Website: walmart
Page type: gifting
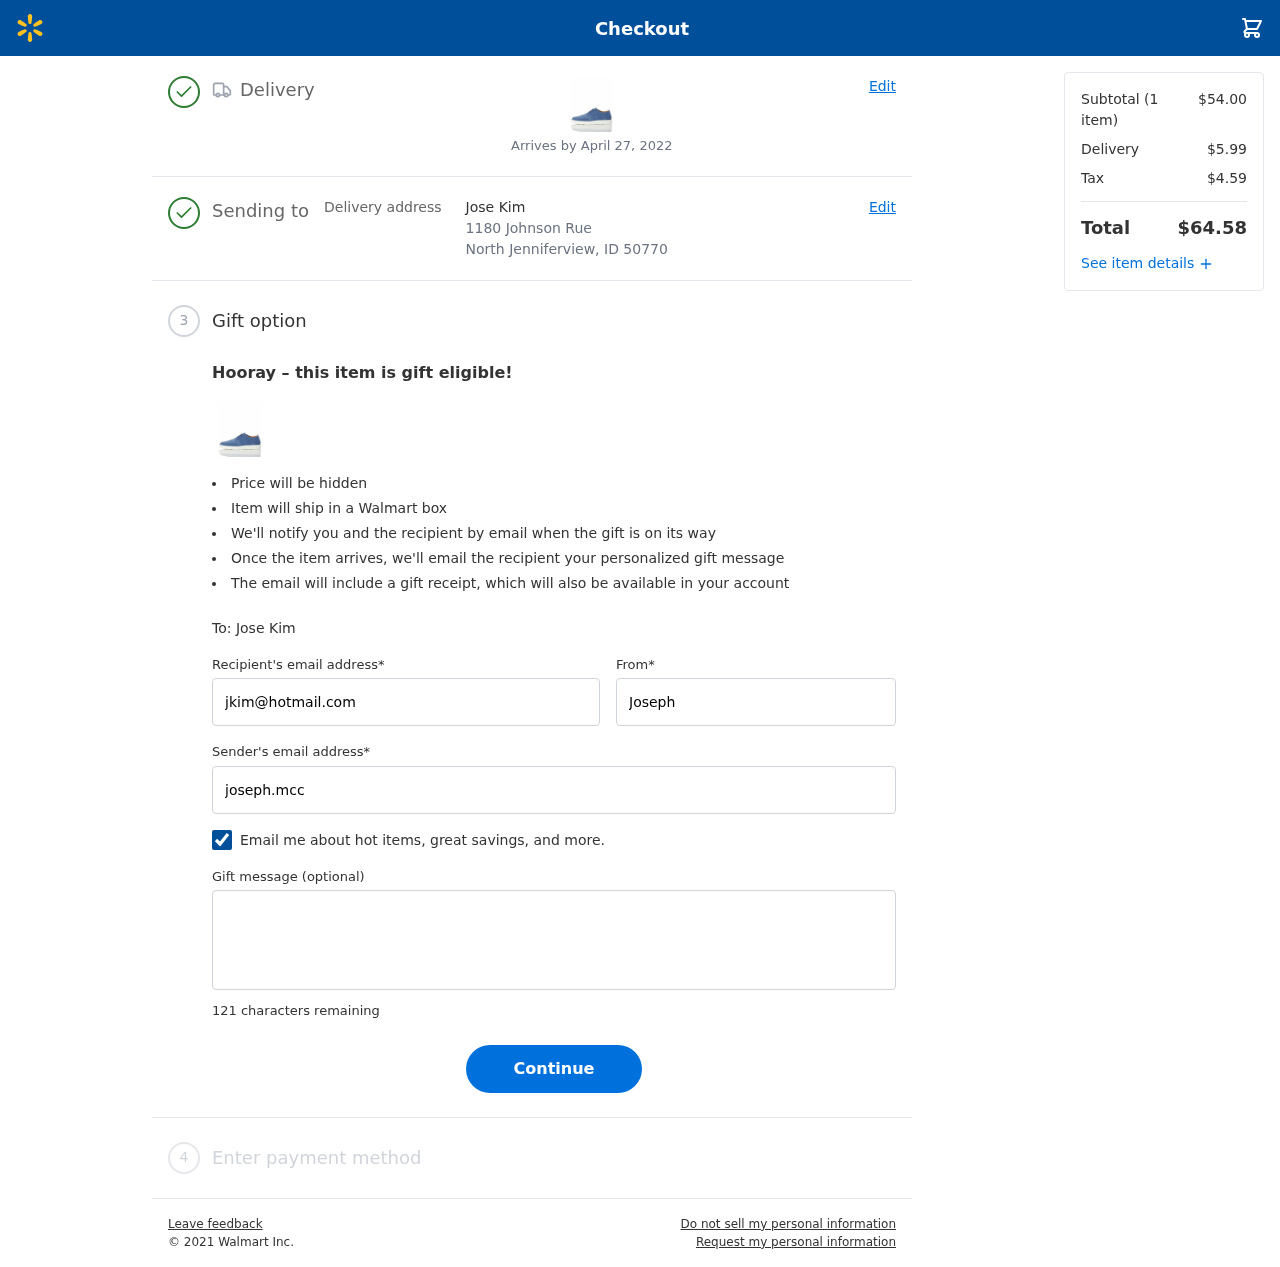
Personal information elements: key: PII_CITY_STATE_ZIP
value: North Jenniferview, ID 50770
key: PII_EMAIL
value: joseph.mccoy@yahoo.com
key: PII_FIRSTNAME
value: Joseph
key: PII_GIFT_EMAIL
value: jkim@hotmail.com
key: PII_GIFT_FULLNAME
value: Jose Kim
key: PII_GIFT_MESSAGE
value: Hey Jose, I saw these cozy moccasins and immediately thought of you! I hope they bring a little extra comfort to your days. Just a little something to brighten your week!
Joseph
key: PII_STREET
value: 1180 Johnson Rue
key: PII_GIFT_FIRSTNAME
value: Jose
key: PII_GIFT_LASTNAME
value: Kim
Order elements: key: ORDER_DELIVERY_DATE
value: Arrives by April 27, 2022
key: ORDER_NUM_ITEMS
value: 1
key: ORDER_SUBTOTAL
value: $54.00
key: ORDER_SHIPPING_COST
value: $5.99
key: ORDER_TAX
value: $4.59
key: ORDER_TOTAL
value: $64.58